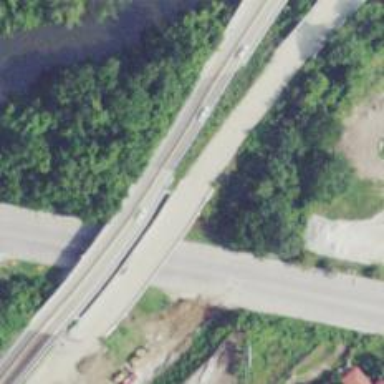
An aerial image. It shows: Motorway bridge.